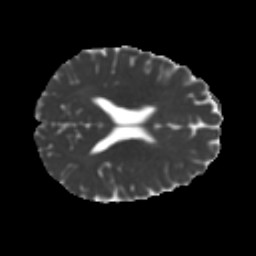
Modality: MD
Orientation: axial
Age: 24
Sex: male
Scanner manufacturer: ge
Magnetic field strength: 3 T
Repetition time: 7.8 s
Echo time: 0.0606 s